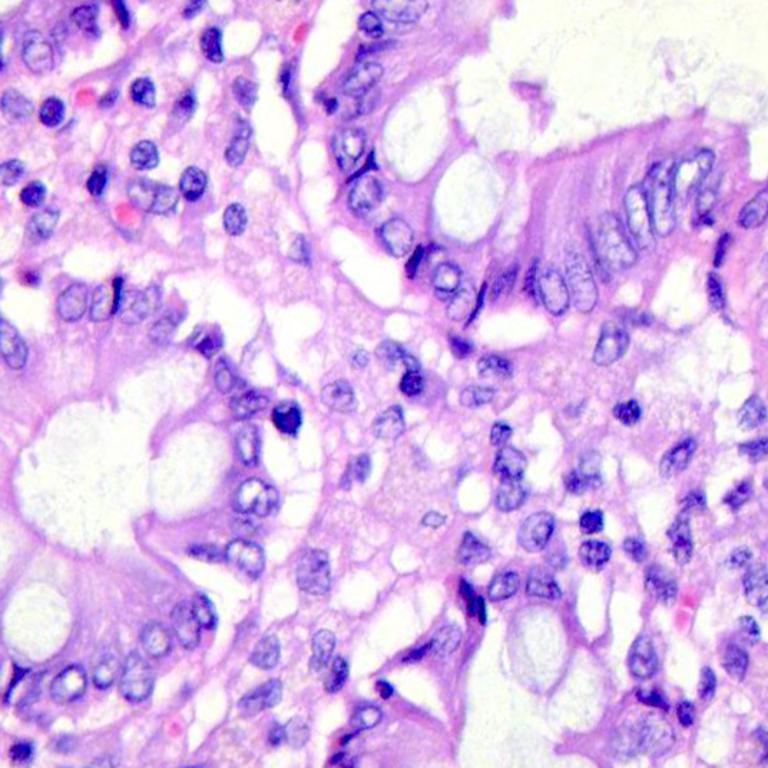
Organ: colon
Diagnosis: benign